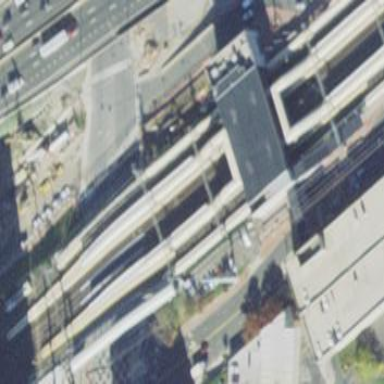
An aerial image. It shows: Train station building.